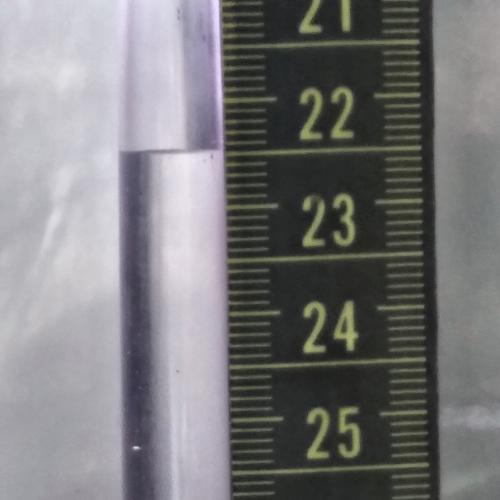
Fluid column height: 22.5 cm